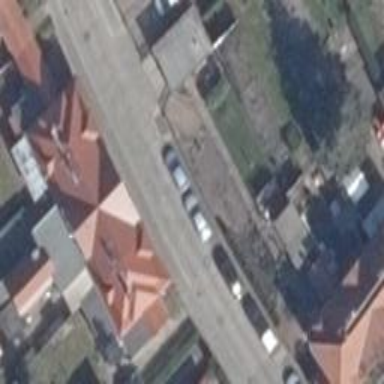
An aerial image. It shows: Residential building with hipped red roof.